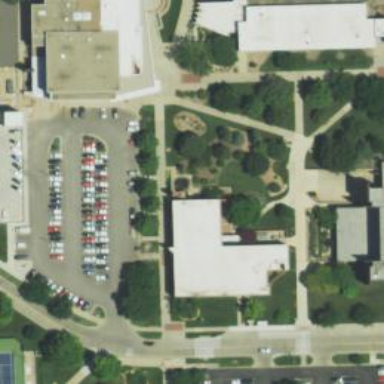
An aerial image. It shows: College building.